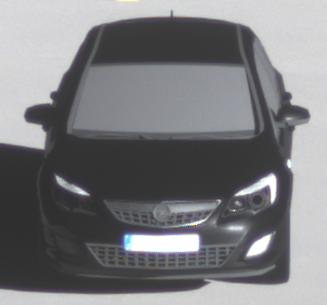
Make: Opel
Model: Astra 1.4 ecoFlex
Detailed model: Astra (J)
Model produced from: 2009/12
Model produced until: 2010/12
Doors: 5
Color: black
Road condition: dry road
Daytime: sunrise or sunset
Contrast: high contrast